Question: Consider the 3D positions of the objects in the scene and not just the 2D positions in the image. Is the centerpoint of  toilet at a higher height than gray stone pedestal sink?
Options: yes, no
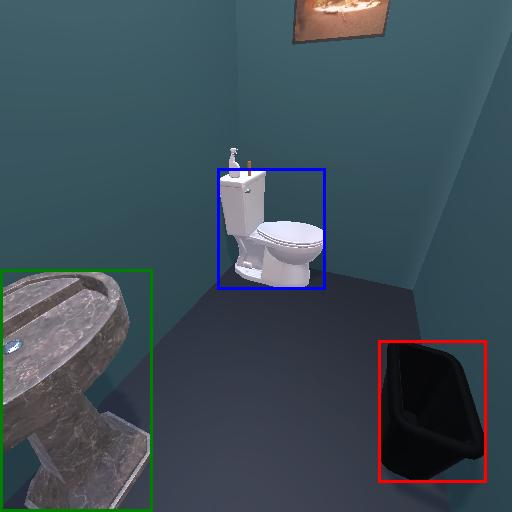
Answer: yes